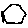
Label: hexagon